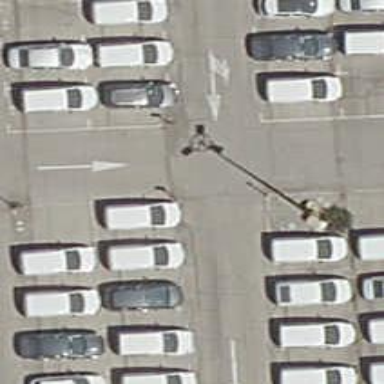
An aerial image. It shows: Road serving as parking aisle.